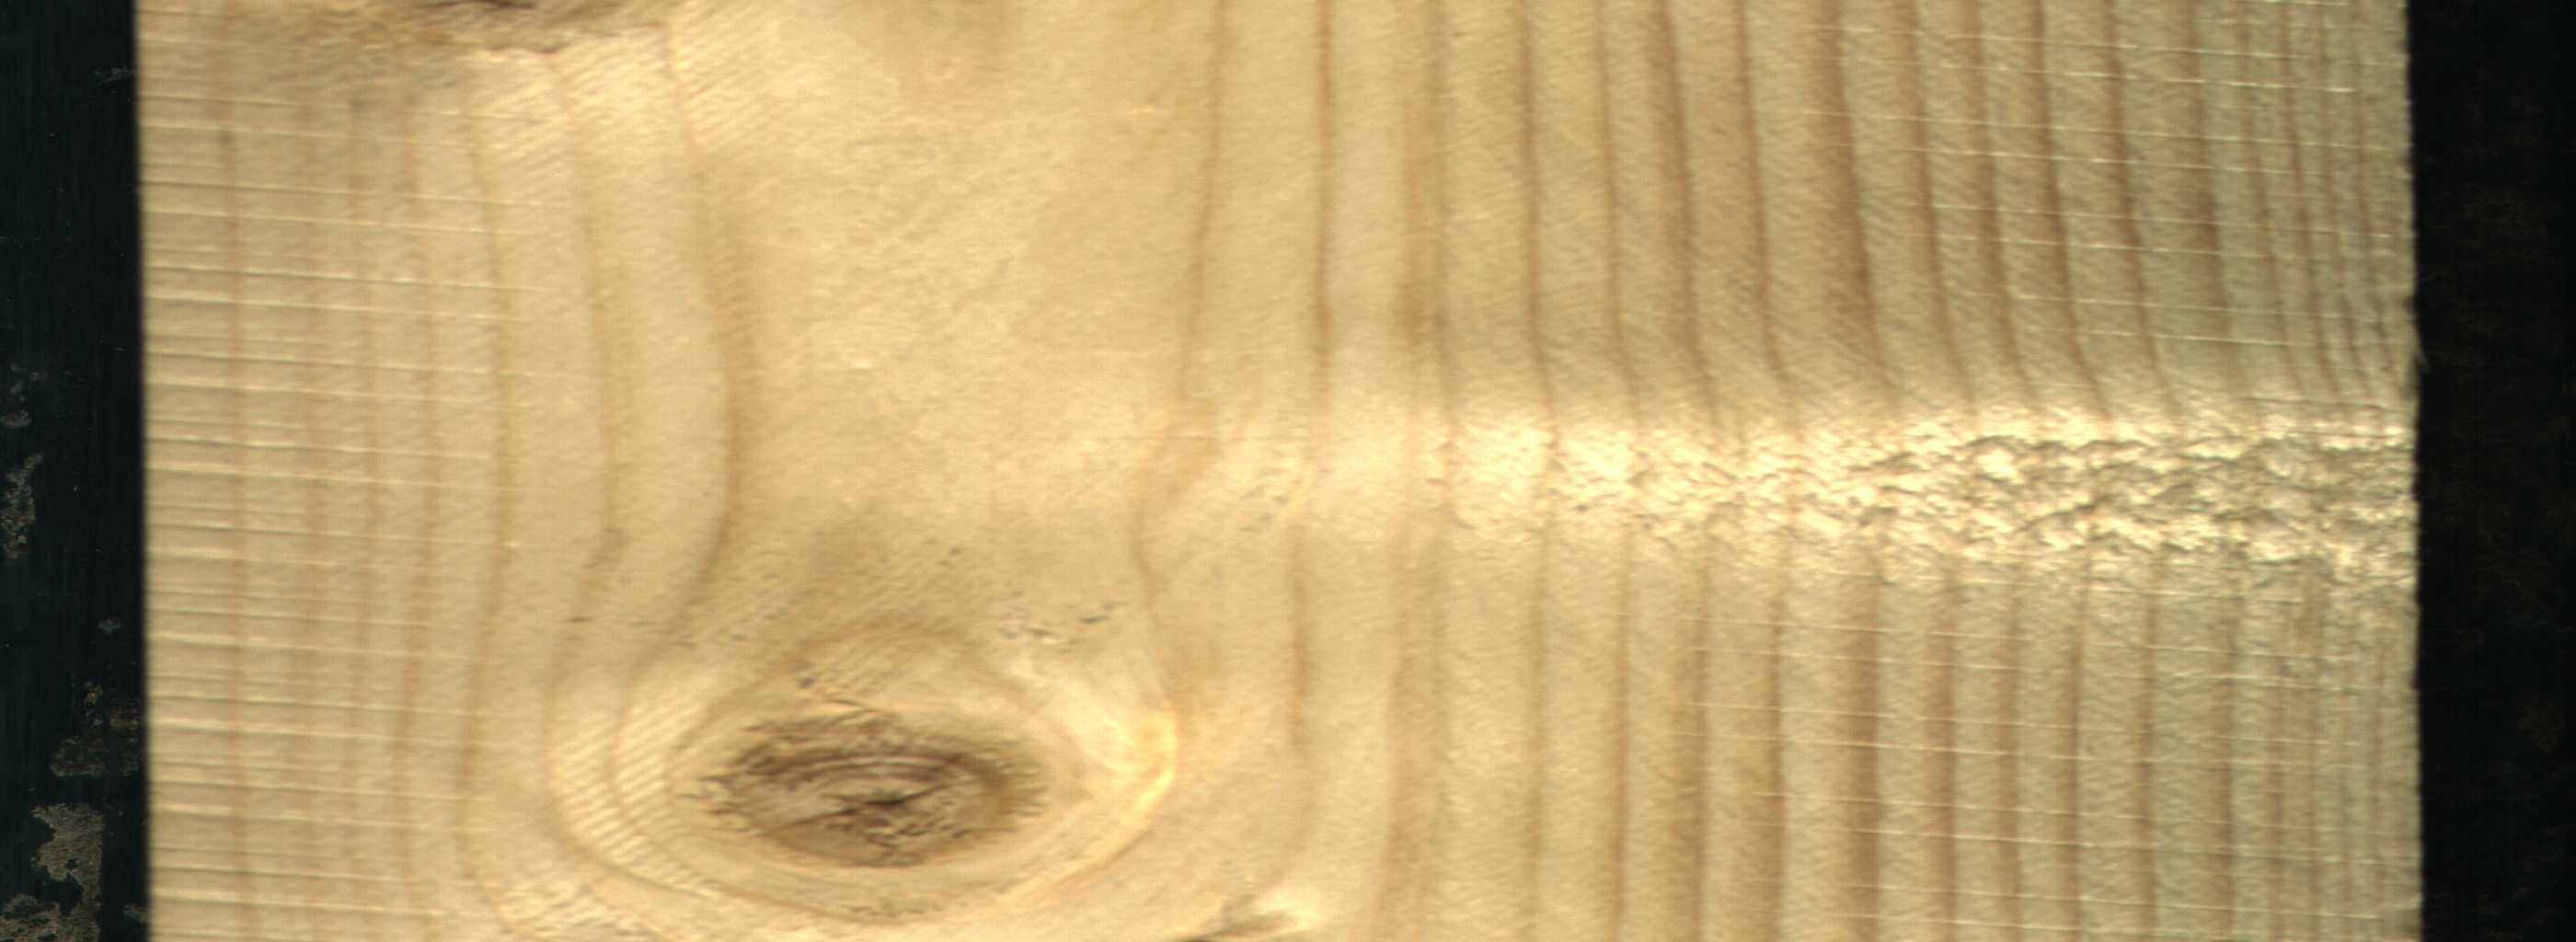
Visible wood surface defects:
knot_with_crack
Live_Knot